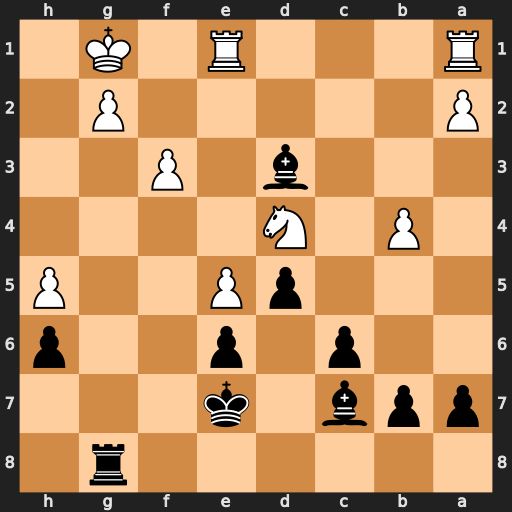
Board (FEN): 6r1/ppb1k3/2p1p2p/3pP2P/1P1N4/3b1P2/P5P1/R3R1K1
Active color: b
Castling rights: -
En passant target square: -
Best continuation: Bb6 Rad1 Bxd4+